Question: I am using this css class to rotate a 'div'. This isn't currently working, because it gives a black background on IE9. How do I remove this?
'''
.arrow-left {
width: 0;
height: 0;
border-top: 70px solid transparent;
border-bottom: 70px solid transparent;
position:absolute;
top:-45px;
left:-11px;
z-index:1;
border-right:70px solid #009da6;
-webkit-transform: rotate(45deg);
-moz-transform: rotate(45deg);
filter: progid:DXImageTransform.Microsoft.BasicImage(rotation=5); /*for IE8*/
-o-transform: rotate(45deg);
-ms-transform: rotate(45deg);
transform: rotate(45deg);
}
'''
Before
<URL>
After

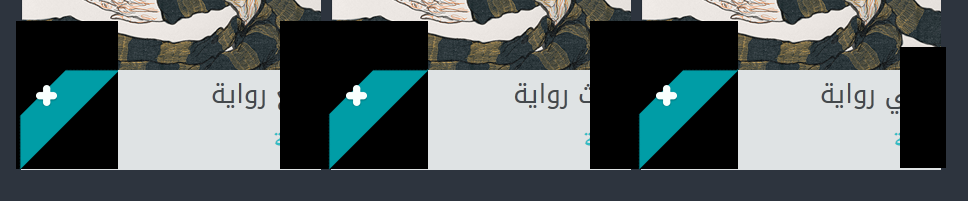
Answer: I corrected this just by removing the filter line. My code is now:
'''
.arrow-left {
width: 0;
height: 0;
border-top: 70px solid transparent;
border-bottom: 70px solid transparent;
position:absolute;
top:-45px;
left:-11px;
z-index:1;
border-right:70px solid #009da6;
-webkit-transform: rotate(45deg);
-moz-transform: rotate(45deg);
-o-transform: rotate(45deg);
-ms-transform: rotate(45deg);
transform: rotate(45deg);
}
'''